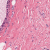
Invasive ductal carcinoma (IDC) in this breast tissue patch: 0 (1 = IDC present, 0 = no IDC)